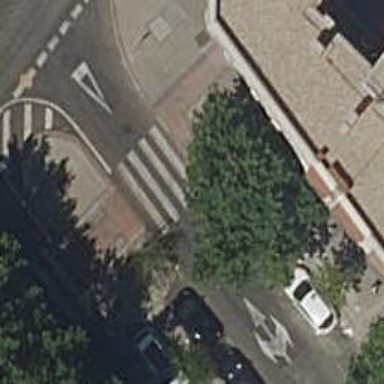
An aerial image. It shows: Marked road crossing.